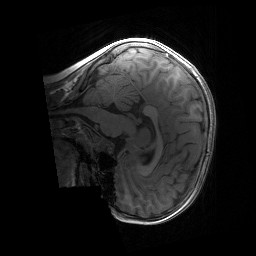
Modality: T1w
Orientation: sagittal
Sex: female
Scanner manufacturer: siemens
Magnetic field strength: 3 T
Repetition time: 1.9 s
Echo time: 0.00243 s